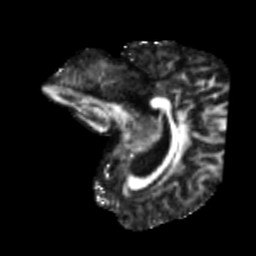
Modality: FA
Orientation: sagittal
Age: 36
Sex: female
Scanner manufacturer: siemens
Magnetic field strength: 3 T
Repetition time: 5.47 s
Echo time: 0.0854 s